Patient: sex F, age 54
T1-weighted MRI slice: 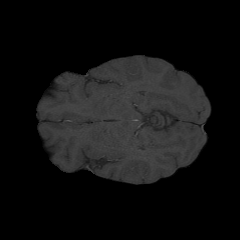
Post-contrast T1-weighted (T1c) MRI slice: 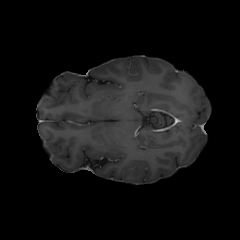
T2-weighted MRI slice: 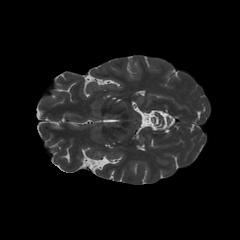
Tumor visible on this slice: no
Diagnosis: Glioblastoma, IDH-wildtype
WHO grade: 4